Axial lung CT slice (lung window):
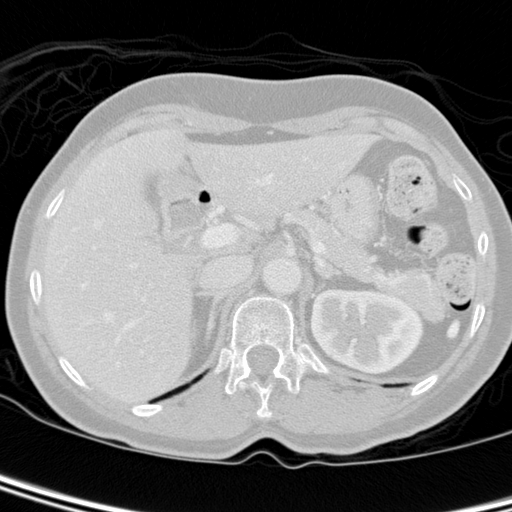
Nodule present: no